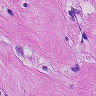
Metastatic tissue present: yes